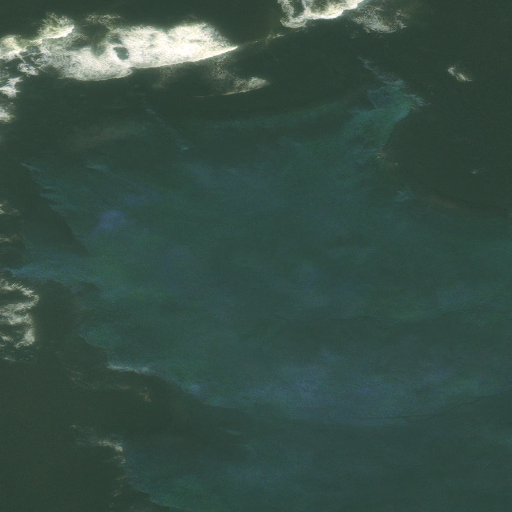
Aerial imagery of cape in Alaska named Fishermans Point containing only unknown